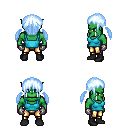
a pixel art fantasy rpg character, male body template, orc, green skin, teal pirate shirt, gold greaves, white cyan twin-tailed hairstyle, metal gloves, black shoes, four views (front, back, left, right), 2x2 character sprite sheet, small pixel art, hard edges, no anti-aliasing